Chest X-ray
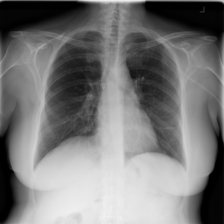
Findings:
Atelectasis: positive
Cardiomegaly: negative
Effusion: negative
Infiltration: negative
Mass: negative
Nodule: negative
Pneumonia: positive
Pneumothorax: negative
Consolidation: negative
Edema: negative
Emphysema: negative
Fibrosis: negative
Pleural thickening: negative
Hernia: negative